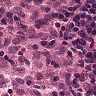
Metastatic tissue present: no